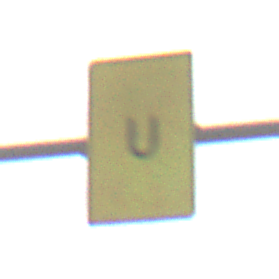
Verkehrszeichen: AnkuendigungOderFortsetzungUmleitungOhnePfeilsymbol
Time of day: Midday
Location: Outdoor (Nature)
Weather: PartlyCloudy
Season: NotSpecified
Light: Natural